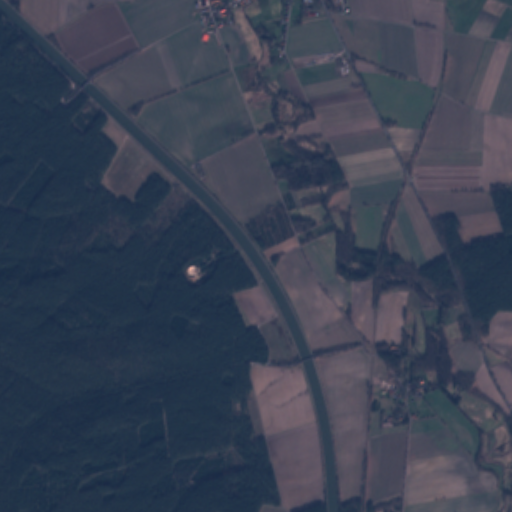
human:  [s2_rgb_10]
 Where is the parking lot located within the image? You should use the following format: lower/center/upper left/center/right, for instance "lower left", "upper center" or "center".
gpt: The parking lot is located in the upper left of the image.
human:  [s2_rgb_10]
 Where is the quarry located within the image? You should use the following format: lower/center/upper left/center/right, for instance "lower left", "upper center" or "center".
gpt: The quarry is located in the center of the image.
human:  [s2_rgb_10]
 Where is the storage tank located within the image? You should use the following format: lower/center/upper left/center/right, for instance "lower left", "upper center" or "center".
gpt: The storage tank is located in the upper center of the image.
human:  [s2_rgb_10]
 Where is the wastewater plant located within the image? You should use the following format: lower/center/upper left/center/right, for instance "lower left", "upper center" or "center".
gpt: The wastewater plant is located in the lower right of the image.
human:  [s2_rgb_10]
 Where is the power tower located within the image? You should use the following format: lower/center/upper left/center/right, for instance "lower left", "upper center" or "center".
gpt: There is no power tower in the image.